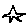
Label: star